Interaction volume radius: 5 \u00c5
Interaction volume height: 15 \u00c5
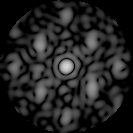
Disorder parameter: 0.4742